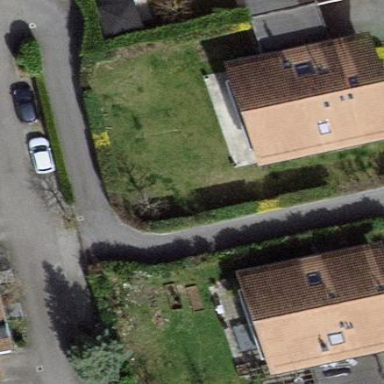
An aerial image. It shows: Garden surrounded by fence.